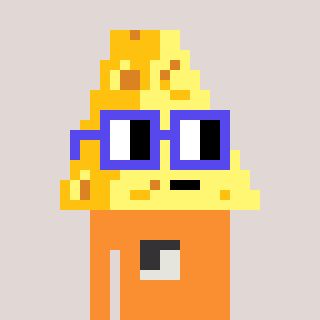
a pixel art character with square blue glasses, a cheese-shaped head and a orange-colored body on a warm background